Question: How can i find the true shortest path in a binary image/map?
I have looked into Different algorithms, e.g. Dijkstra and A* but they only yield an approximateion of the the shortest path as all pixels are only connected in a "8 connected" way.
What algorithm can i use to get the true shortest path - The red line in the figure below?

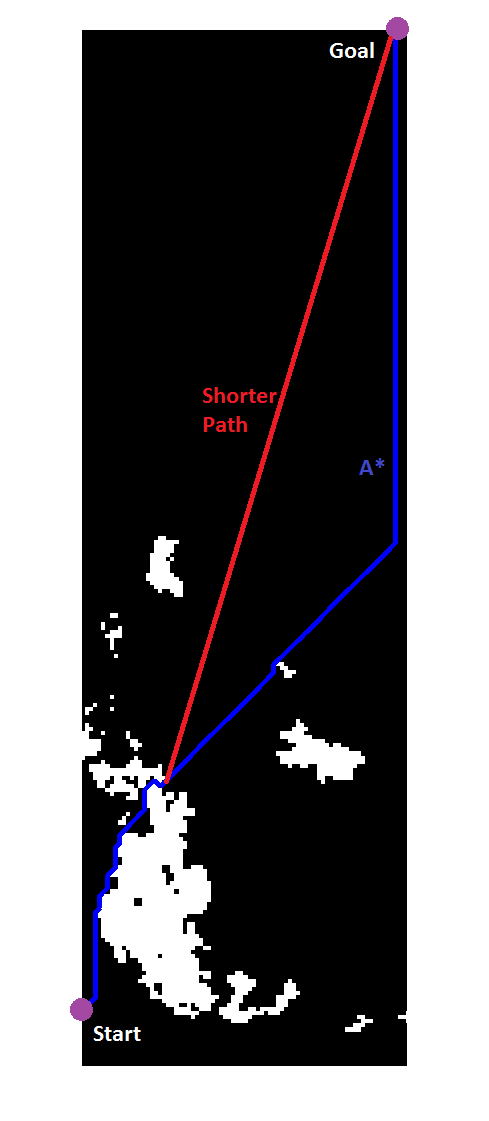
Answer: Well, using a 8-connected grid implies that you only can will find paths which advance in the orientations given by the 8-neighbors (0, +/-45, +/-90, +/-135, 180). As you show in the picture attached.
If you are required to solve this problem using A*, Dijkstra or similar, the only way to patch this problem is to increase the variety of angles for your paths, increasing the connectivity of your grid (16 or 32-connected). Even with this, you have limited orientations for your paths.
To solve the problem you are describing in your question, other kind of algorithms are used, like Theta*, Field D* or Block A*. These algorithms are able to find paths in any angle (as you require in your problem) even using a 8-connected grid as basis for the search. Take a look to the <URL> to have more information about this kind of search.
I hope my answer helps.